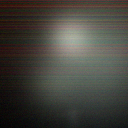
Screen state: off